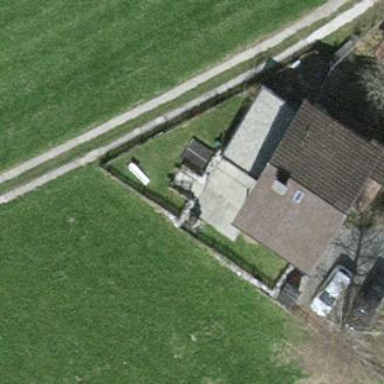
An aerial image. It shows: Detached building with gabled roof.